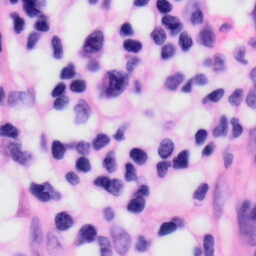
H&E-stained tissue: Skin